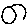
Label: circle